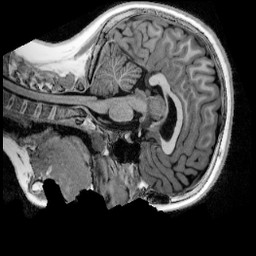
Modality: UNIT1_denoised
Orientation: sagittal
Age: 10
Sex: female
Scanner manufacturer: siemens
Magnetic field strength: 3 T
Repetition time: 4 s
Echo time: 0.00303 s